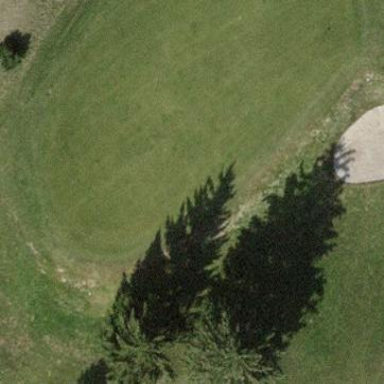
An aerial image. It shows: Green golf area with grass land use.